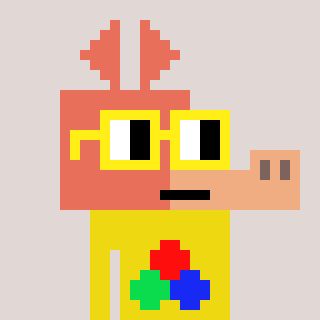
a pixel art character with square yellow glasses, a aardvark-shaped head and a yellow-colored body on a warm background